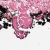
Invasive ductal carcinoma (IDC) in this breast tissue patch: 0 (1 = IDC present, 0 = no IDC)